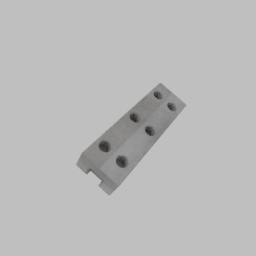
Label: architecture